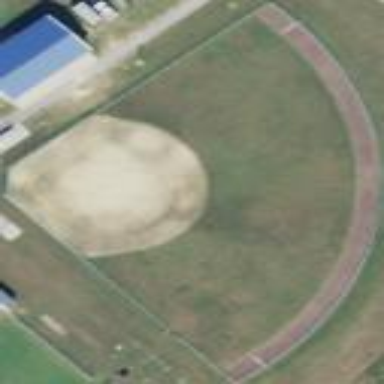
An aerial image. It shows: Baseball pitch for leisure land activities.